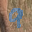
Label: 9